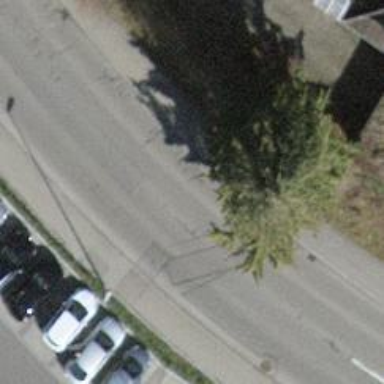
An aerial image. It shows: Tertiary road with separate sidewalks on both sides.